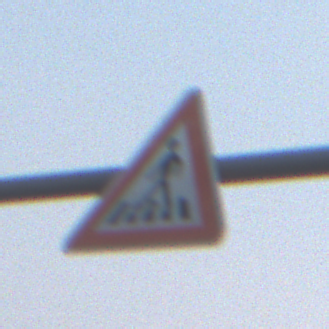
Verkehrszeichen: FussgaengerueberwegRechts
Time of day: SunriseSunset
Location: Outdoor (Nature)
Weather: Clear
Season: NotSpecified
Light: Natural